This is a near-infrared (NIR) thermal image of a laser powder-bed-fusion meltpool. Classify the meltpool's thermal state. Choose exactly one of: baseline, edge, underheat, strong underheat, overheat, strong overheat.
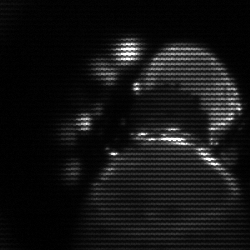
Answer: edge